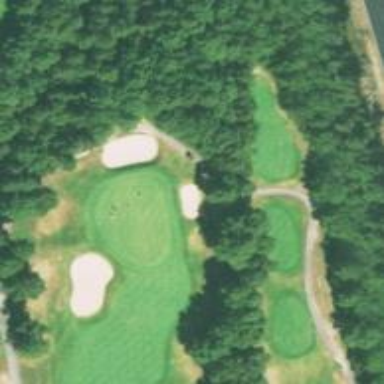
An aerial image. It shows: Golf hole.